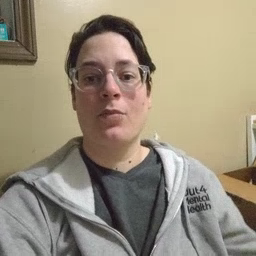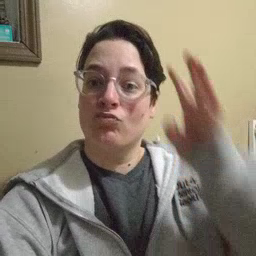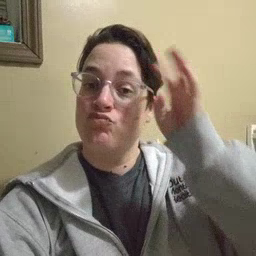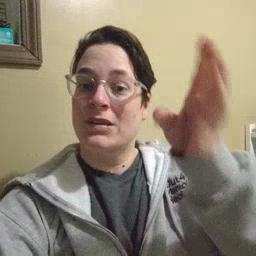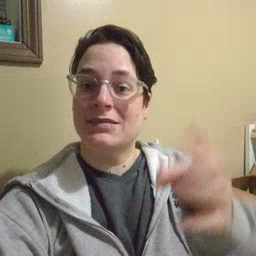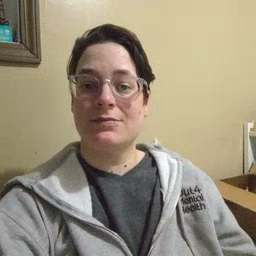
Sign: pretend